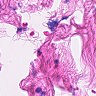
Metastatic tissue present: no